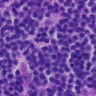
Metastatic tissue present: no